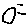
Label: sun